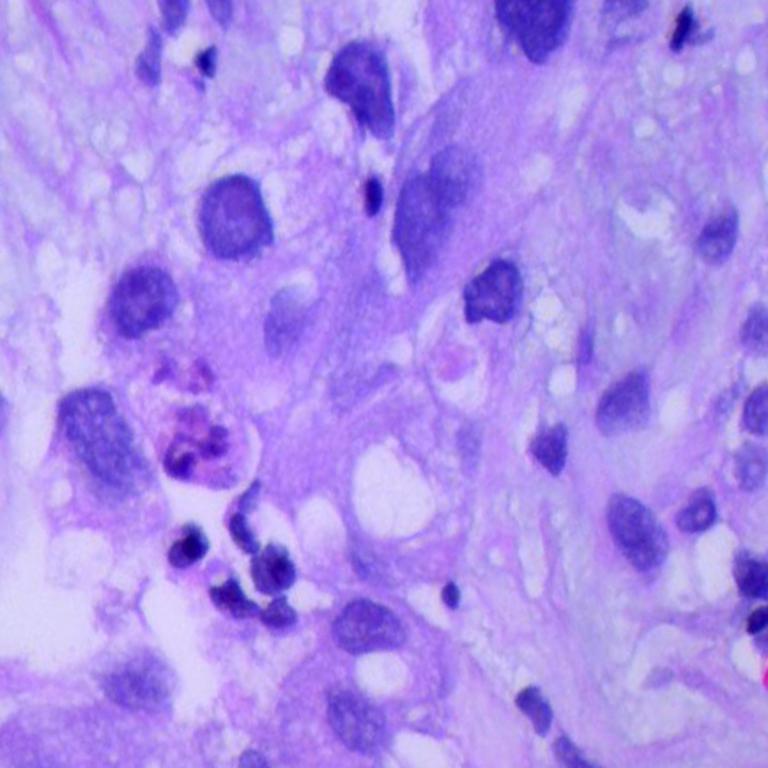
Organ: lung
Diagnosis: adenocarcinomas